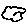
Label: cloud